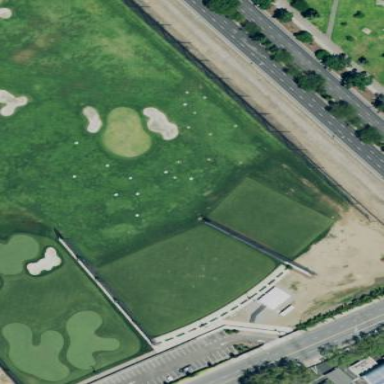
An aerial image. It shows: Grassy area used as driving range for golf.